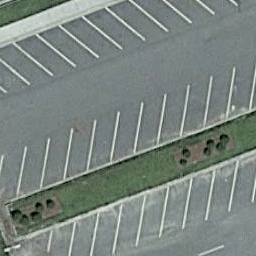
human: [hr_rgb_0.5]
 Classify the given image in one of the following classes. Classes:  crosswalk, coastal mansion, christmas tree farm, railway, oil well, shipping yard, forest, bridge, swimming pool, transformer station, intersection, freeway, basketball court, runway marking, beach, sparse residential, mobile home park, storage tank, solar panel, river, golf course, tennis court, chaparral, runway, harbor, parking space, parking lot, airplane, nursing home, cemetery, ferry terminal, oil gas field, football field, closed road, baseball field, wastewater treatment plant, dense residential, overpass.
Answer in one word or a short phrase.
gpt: parking space